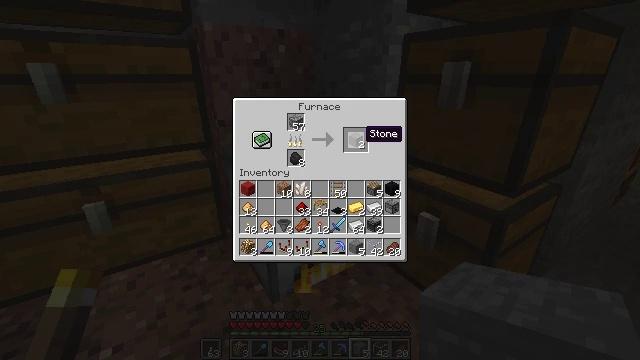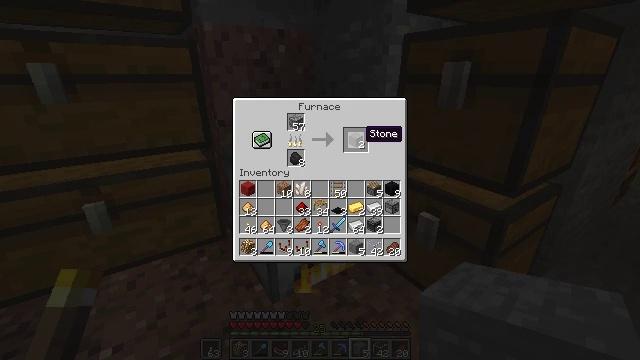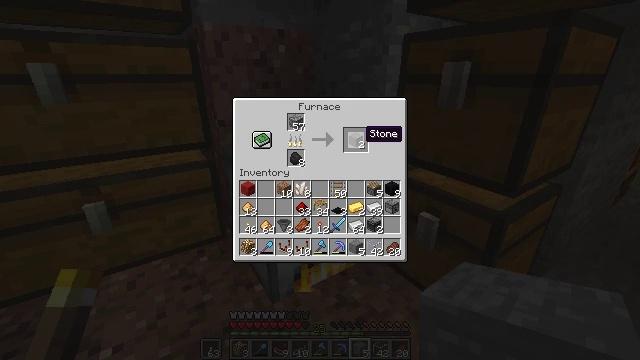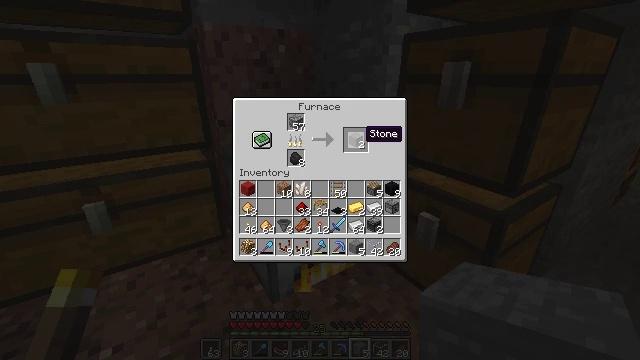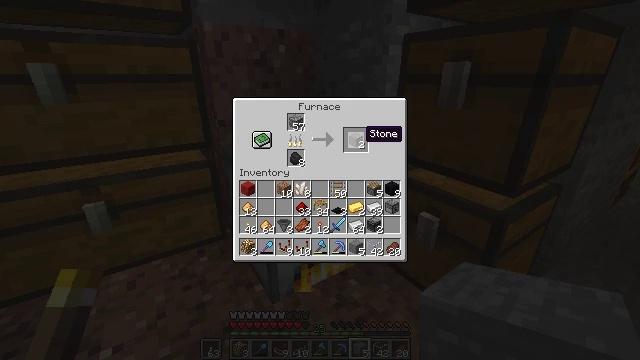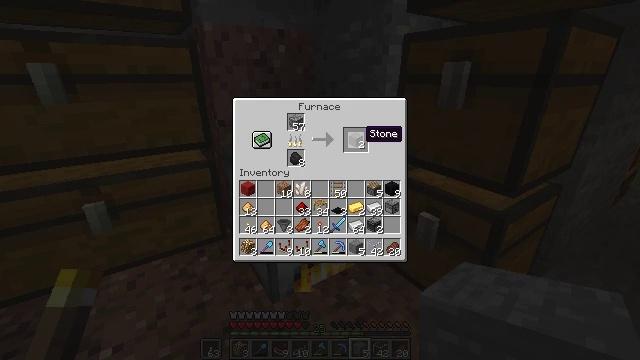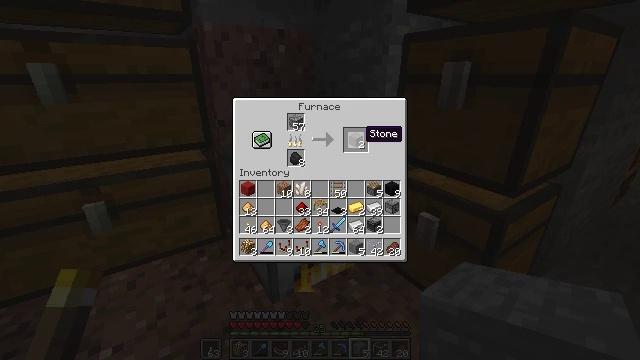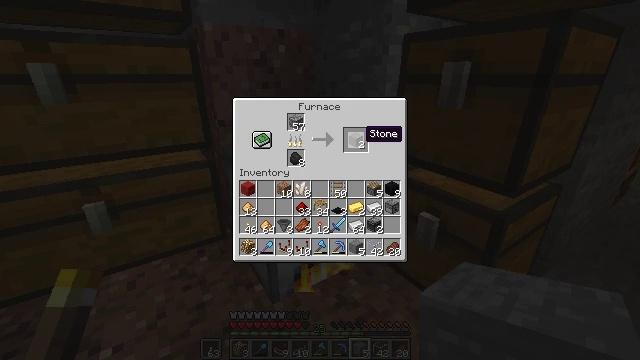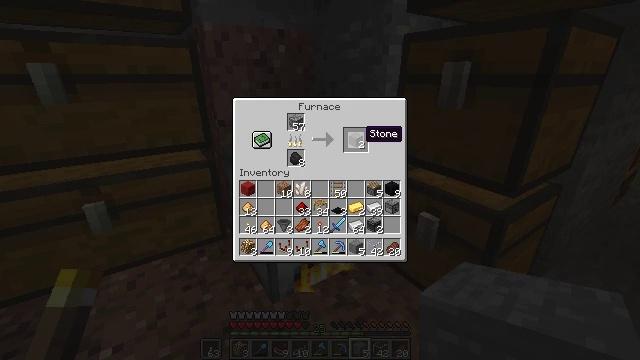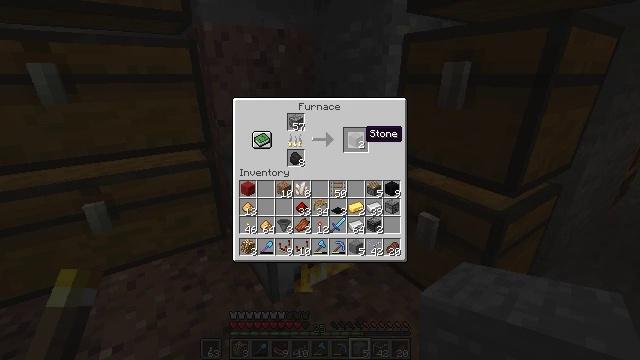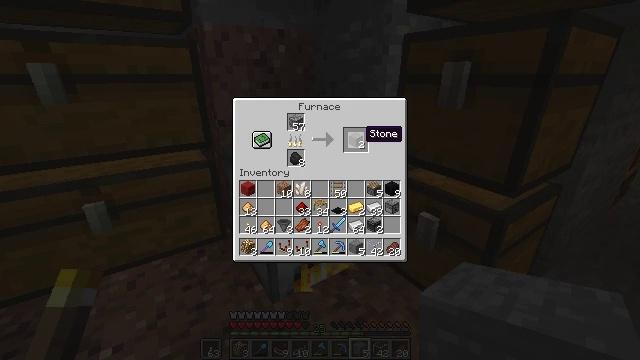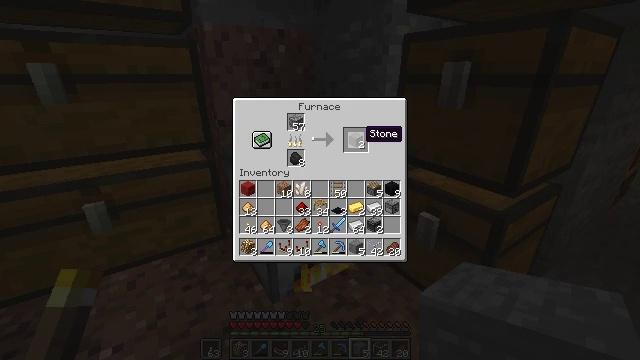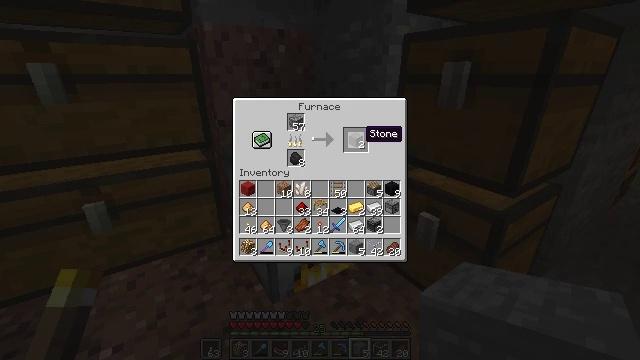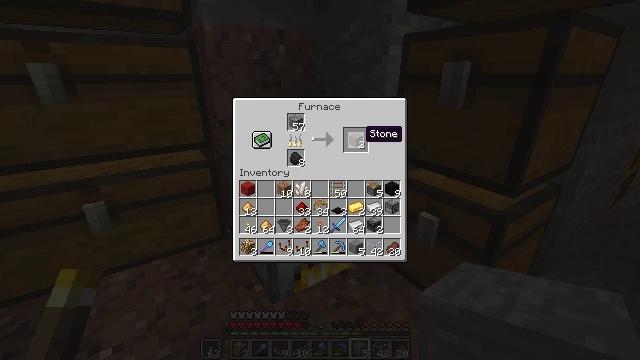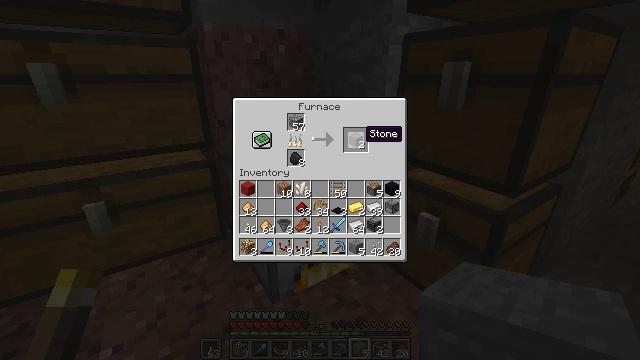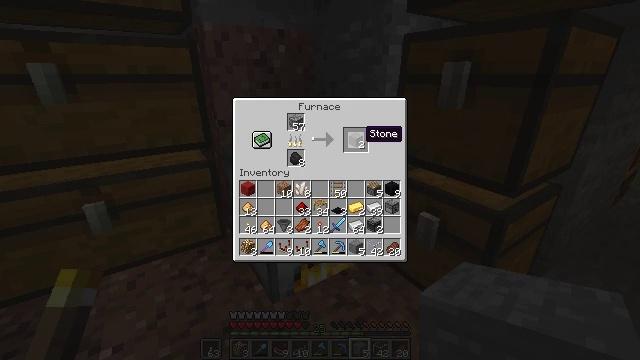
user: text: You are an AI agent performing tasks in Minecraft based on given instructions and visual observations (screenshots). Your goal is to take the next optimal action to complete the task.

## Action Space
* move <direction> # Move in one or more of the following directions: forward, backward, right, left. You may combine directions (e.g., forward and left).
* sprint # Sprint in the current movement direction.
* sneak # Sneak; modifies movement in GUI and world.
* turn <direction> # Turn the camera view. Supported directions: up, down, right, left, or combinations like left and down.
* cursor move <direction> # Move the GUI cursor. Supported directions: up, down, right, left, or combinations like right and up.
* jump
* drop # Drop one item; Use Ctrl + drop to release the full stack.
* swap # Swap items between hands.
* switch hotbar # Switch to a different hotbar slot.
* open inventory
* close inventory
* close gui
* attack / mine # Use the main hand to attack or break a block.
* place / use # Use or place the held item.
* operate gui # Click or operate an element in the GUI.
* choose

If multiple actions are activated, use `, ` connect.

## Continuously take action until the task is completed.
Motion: motion action
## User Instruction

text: Craft a stone.
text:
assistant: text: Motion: no_op
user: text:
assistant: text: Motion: no_op
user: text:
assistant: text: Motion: no_op
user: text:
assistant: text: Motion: no_op
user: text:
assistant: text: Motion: no_op
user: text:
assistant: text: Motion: no_op
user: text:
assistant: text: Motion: no_op
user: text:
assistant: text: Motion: no_op
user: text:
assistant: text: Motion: no_op
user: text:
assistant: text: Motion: no_op
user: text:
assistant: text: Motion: no_op
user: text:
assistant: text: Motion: no_op
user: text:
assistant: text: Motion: no_op
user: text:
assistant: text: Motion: no_op
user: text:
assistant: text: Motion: no_op
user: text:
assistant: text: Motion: no_op
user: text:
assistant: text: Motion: no_op
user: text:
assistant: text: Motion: no_op
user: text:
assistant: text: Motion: no_op
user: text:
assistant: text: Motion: no_op
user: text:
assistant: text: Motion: no_op
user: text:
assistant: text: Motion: no_op
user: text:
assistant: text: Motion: no_op
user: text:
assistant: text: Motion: no_op
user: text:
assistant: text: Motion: no_op
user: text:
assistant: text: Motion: no_op
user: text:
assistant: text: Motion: no_op
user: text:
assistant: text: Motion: no_op
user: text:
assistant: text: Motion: no_op
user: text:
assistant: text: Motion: no_op